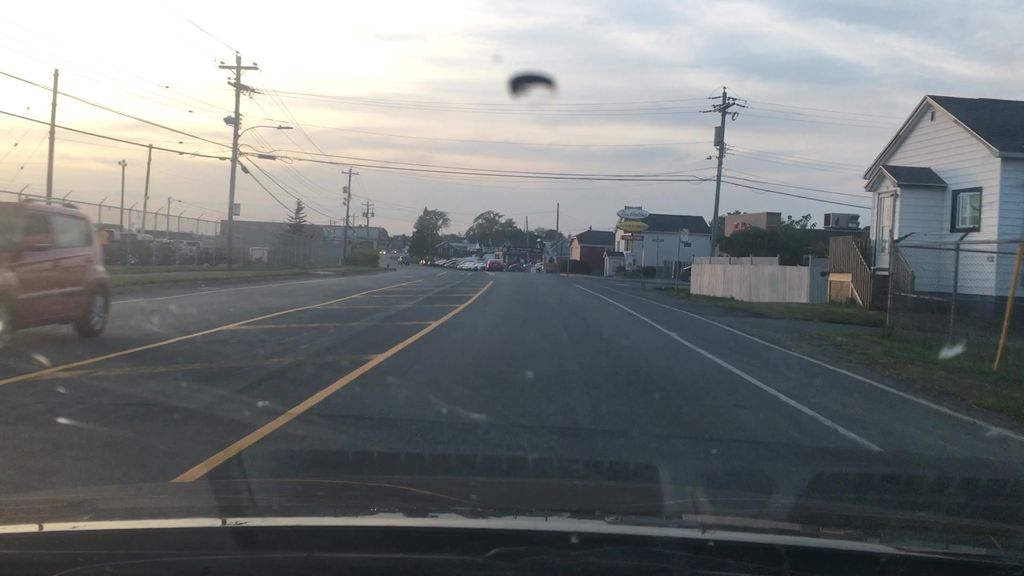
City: halifax